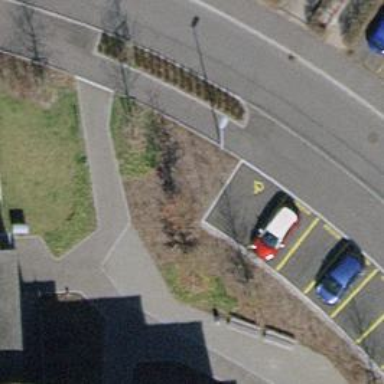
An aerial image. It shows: Designated parking space for disabled individuals.